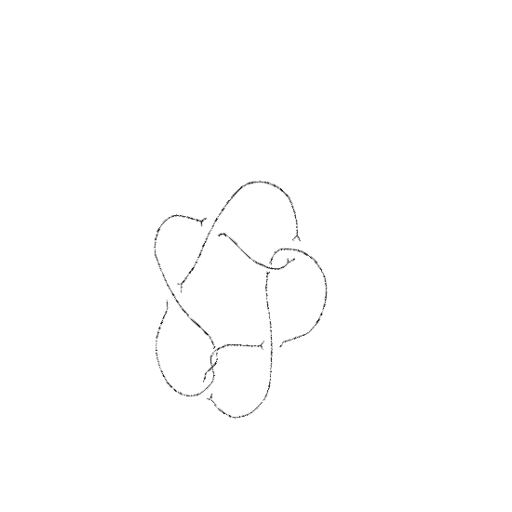
Crossing number: 8